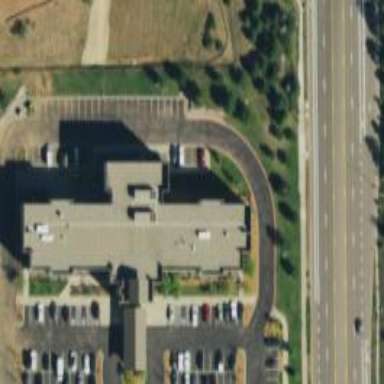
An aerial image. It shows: Nursing home building.